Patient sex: M
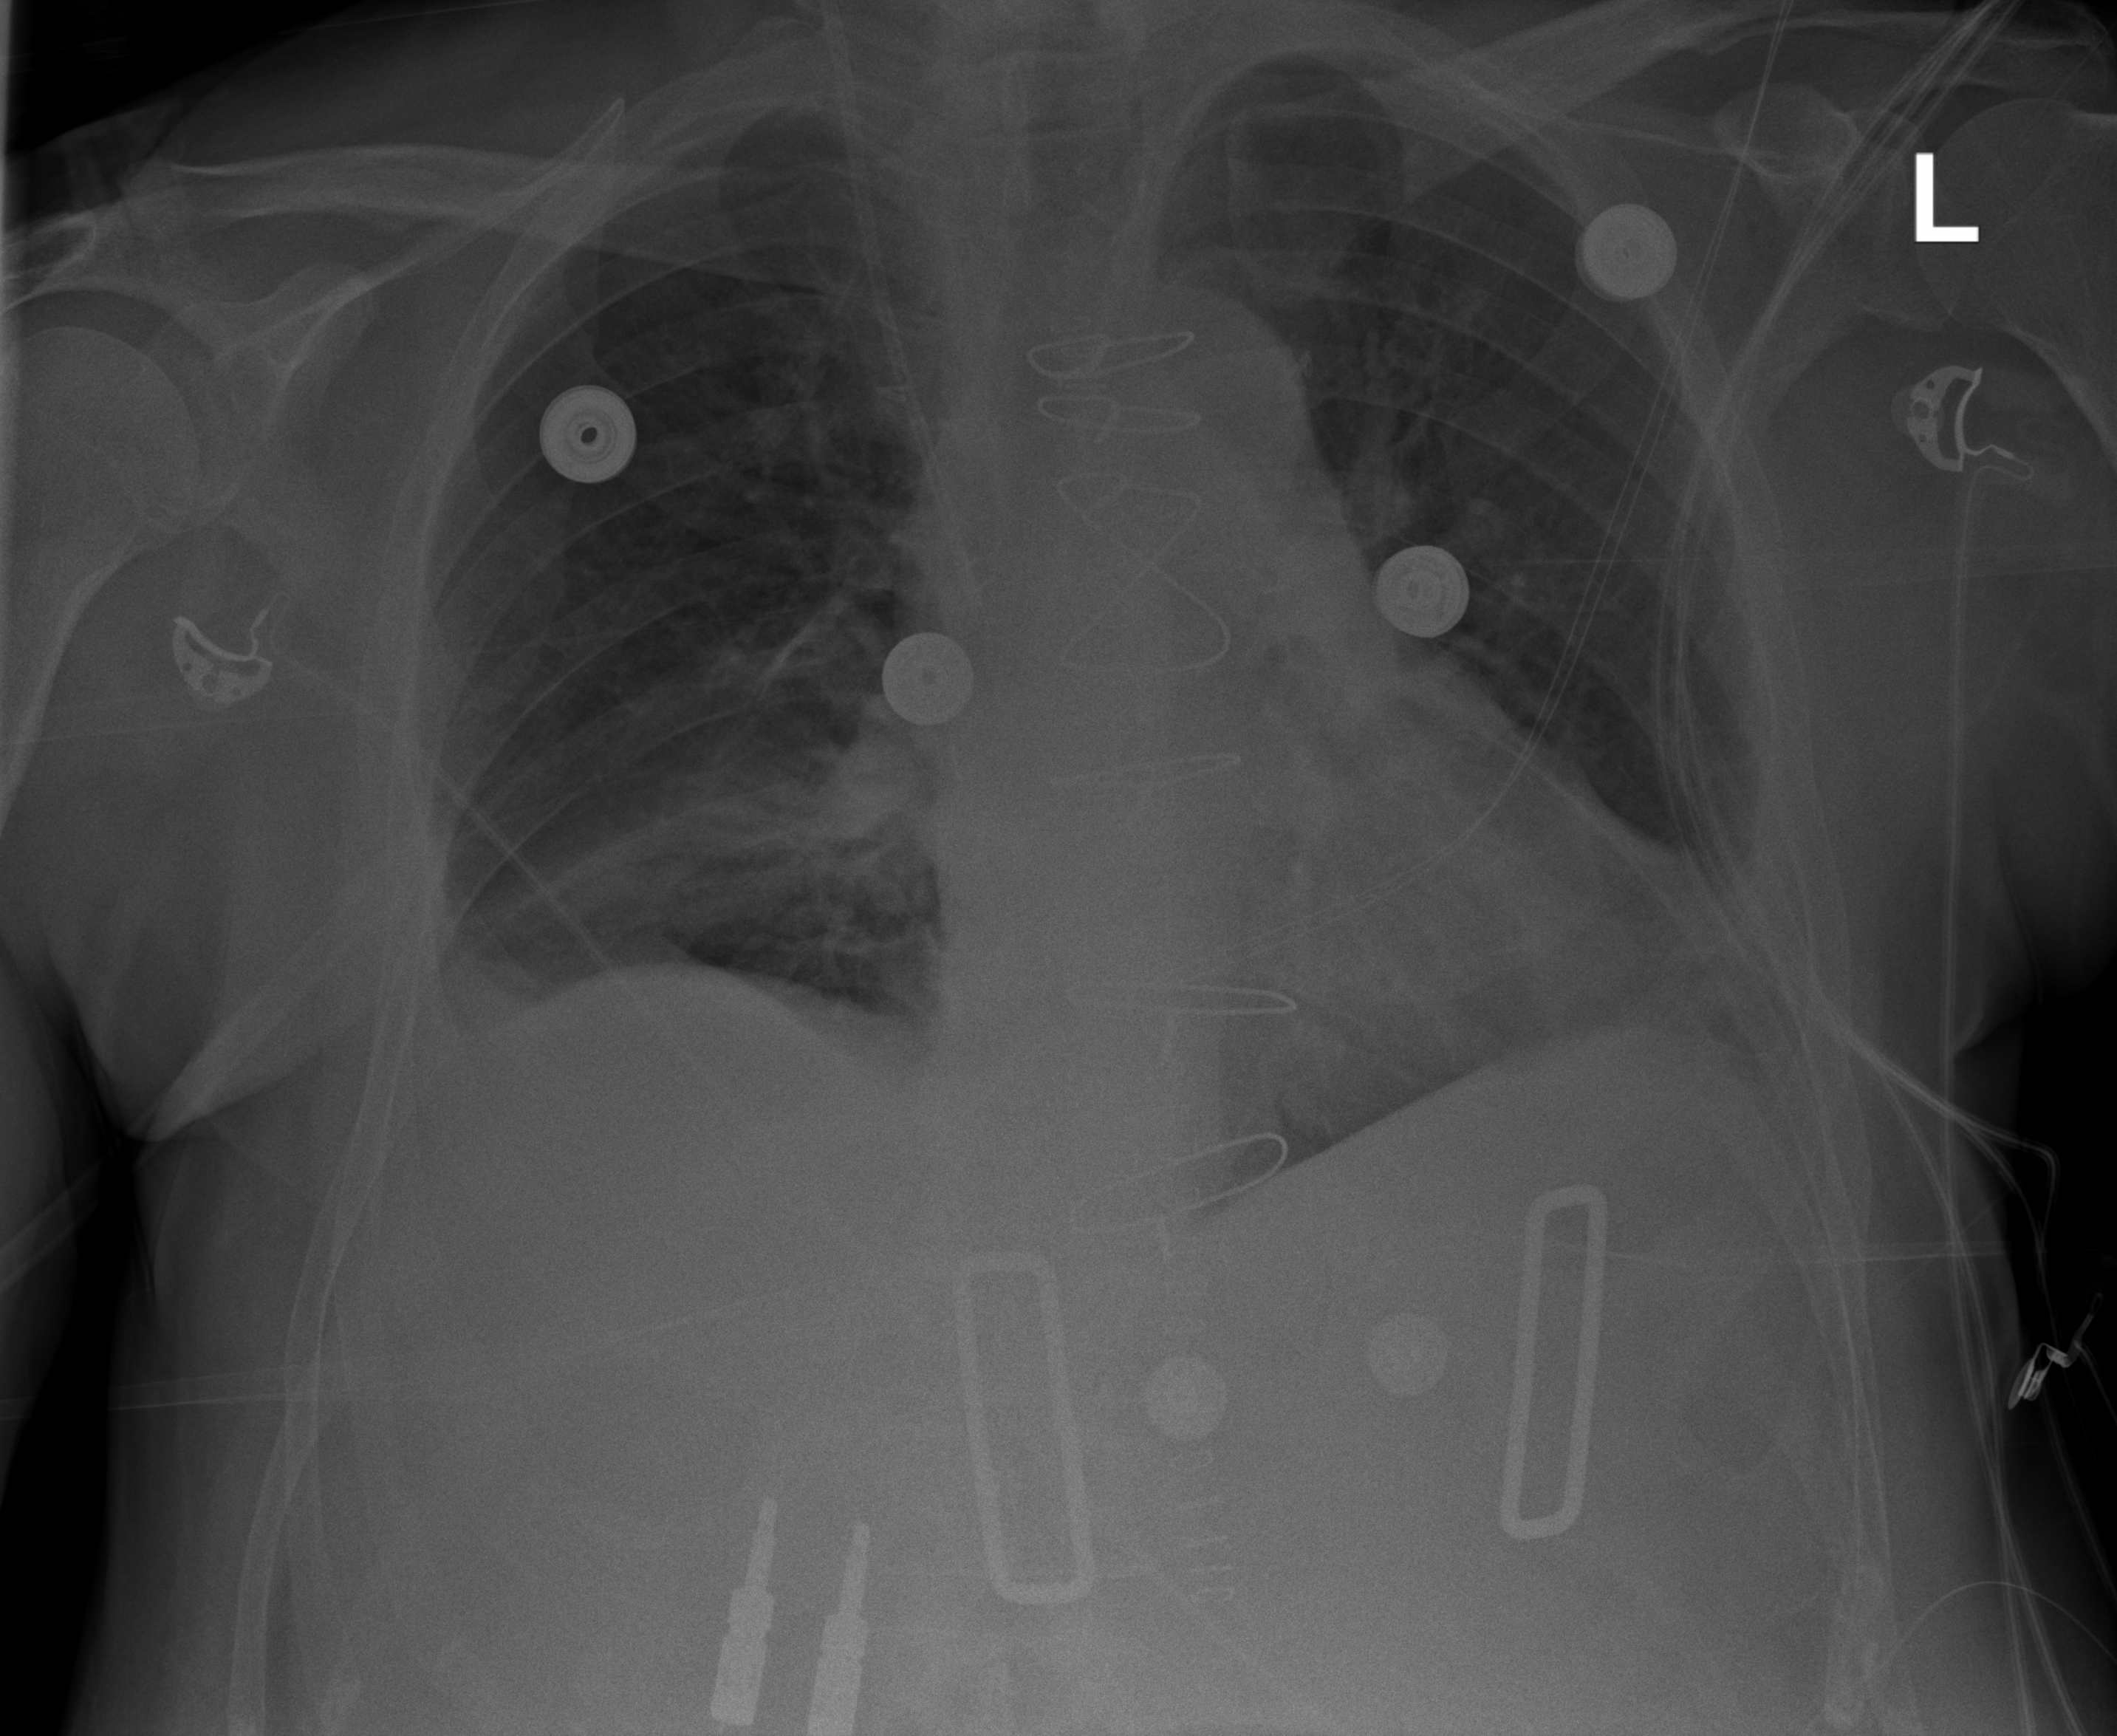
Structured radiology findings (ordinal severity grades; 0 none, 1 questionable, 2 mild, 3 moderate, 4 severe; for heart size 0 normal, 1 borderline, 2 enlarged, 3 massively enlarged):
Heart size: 0
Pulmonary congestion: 2
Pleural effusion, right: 2
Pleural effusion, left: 2
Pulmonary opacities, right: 2
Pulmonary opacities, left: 0
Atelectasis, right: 2
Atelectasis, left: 2